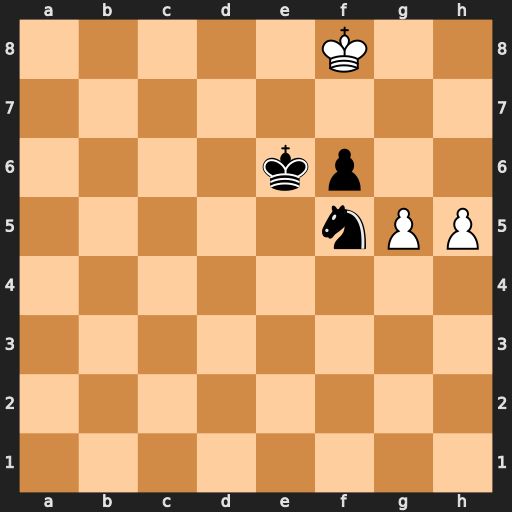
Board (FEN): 5K2/8/4kp2/5nPP/8/8/8/8
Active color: w
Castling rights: -
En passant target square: -
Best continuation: h6 fxg5 h7 g4 h8=Q